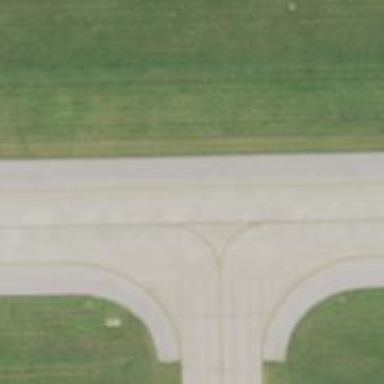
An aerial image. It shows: View of taxiway at the airport.